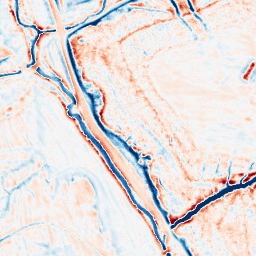
Category: edge_preserving
Decomposition family: bilateral
Decomposition parameters: d: 15
sigma_color: 75
sigma_space: 25
Upsampling method: regularized
Upsampling parameters: scale: 4
lambda_reg: 0.001
Upsampling scale: 4